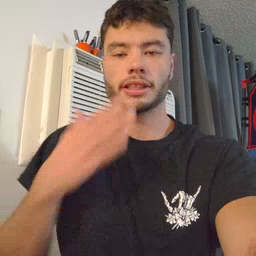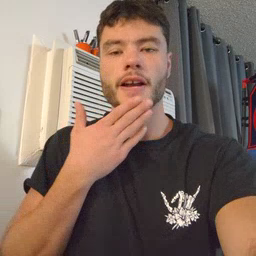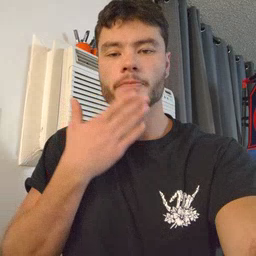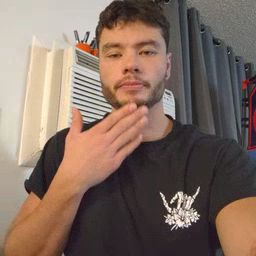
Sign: napkin